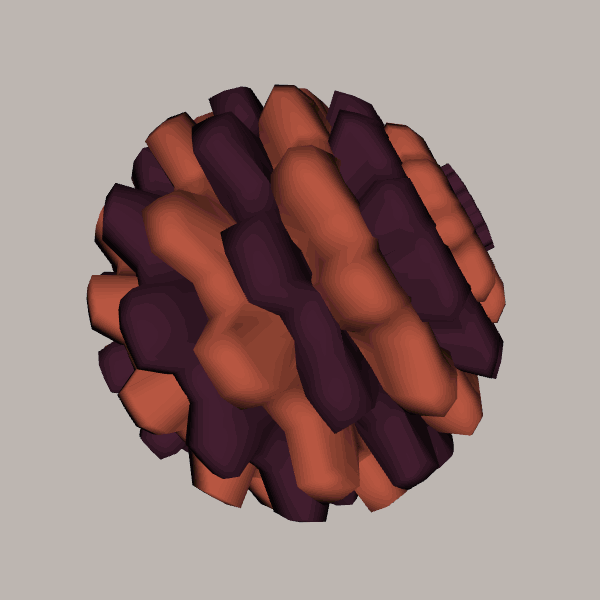
Background: light